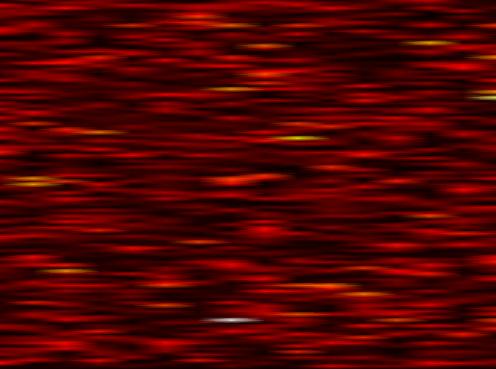
Label: FBMC